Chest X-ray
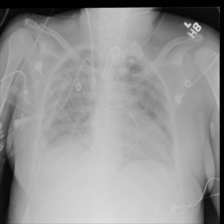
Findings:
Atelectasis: negative
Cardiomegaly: negative
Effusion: negative
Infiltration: negative
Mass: negative
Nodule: negative
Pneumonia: negative
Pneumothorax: negative
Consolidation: negative
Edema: negative
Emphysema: negative
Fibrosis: negative
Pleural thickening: negative
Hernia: negative